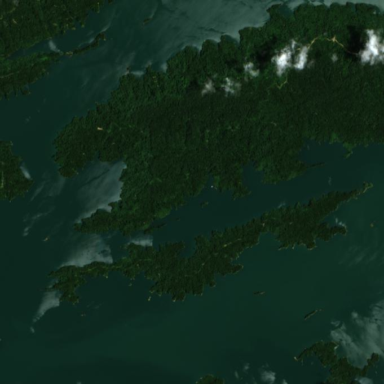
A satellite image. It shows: Island covered with deciduous broadleaved woodland.